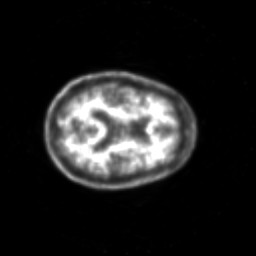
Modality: PET
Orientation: axial
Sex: female
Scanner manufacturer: siemens